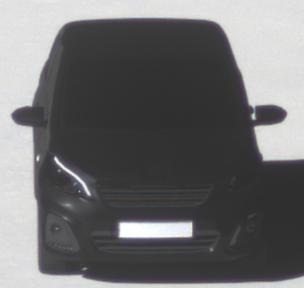
Make: Peugeot
Model: 108 1.0 VTi 68
Detailed model: 108
Model produced from: 2015/03
Model produced until: 2016/10
Doors: 3
Color: black
Road condition: dry road
Daytime: morning or afternoon
Contrast: high contrast